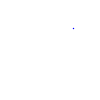
Particle: kaon